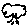
Label: tree